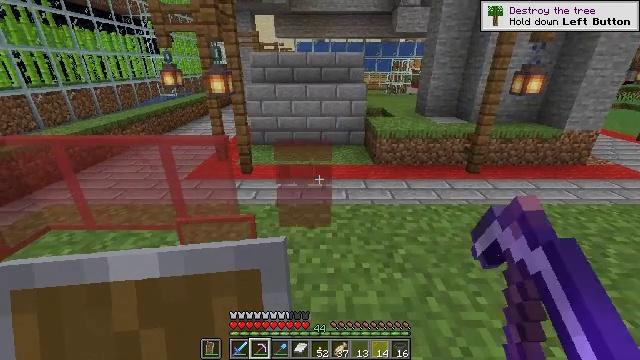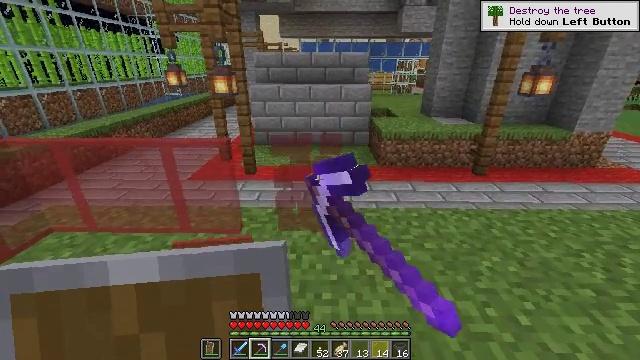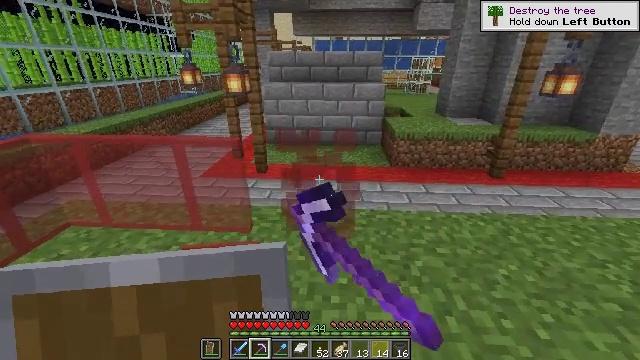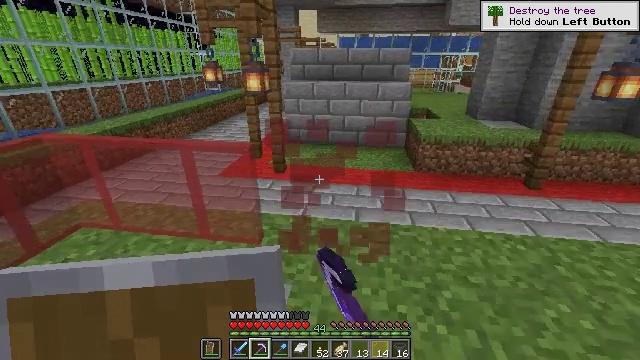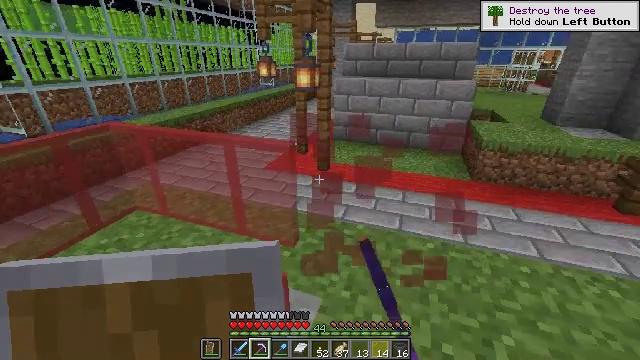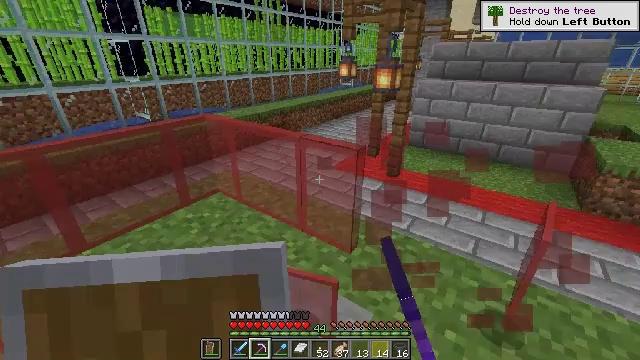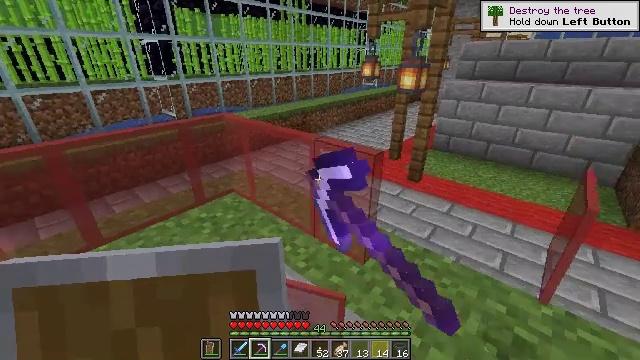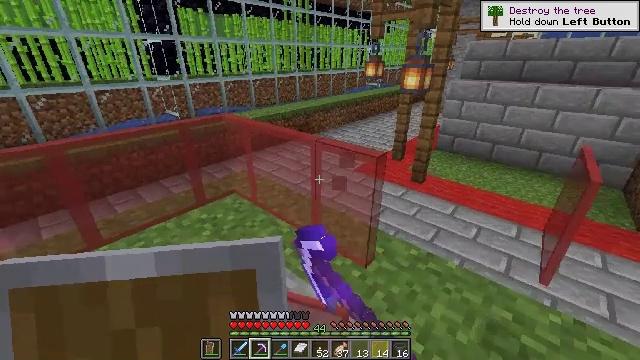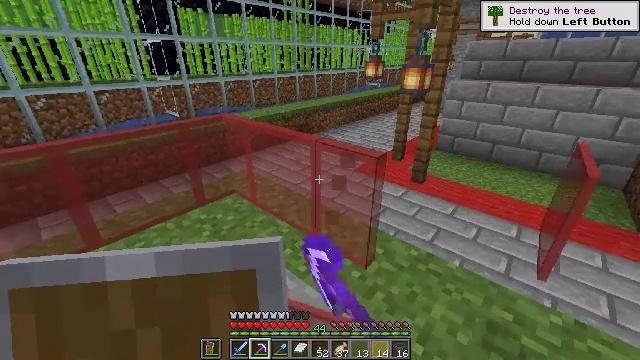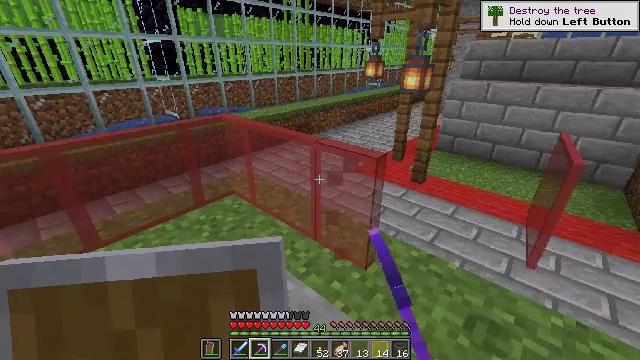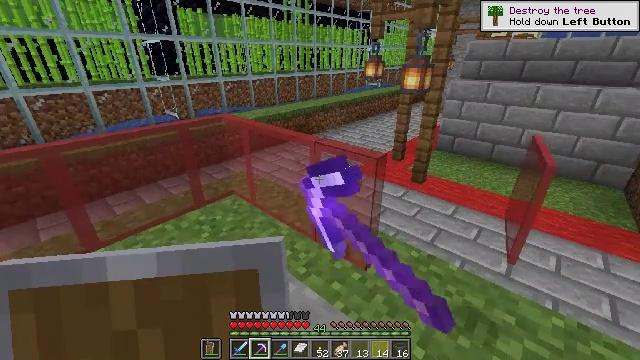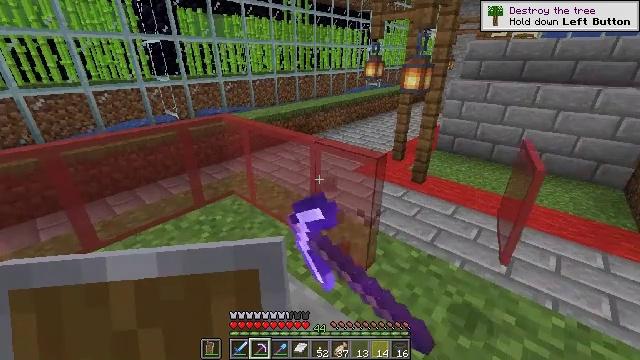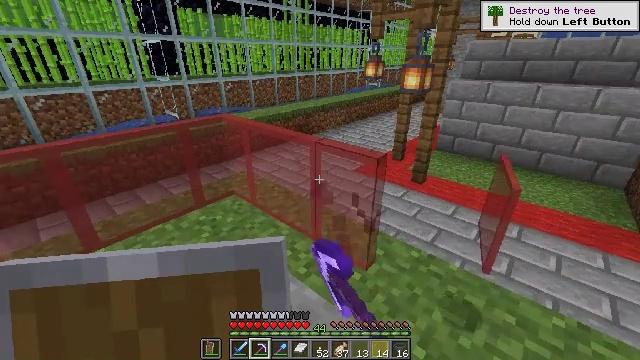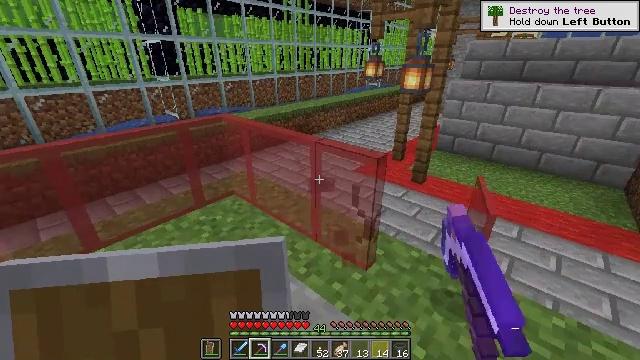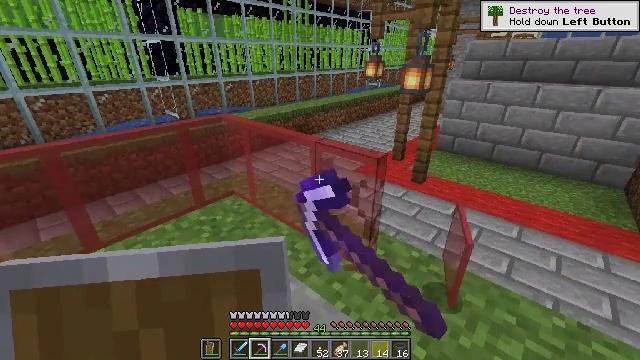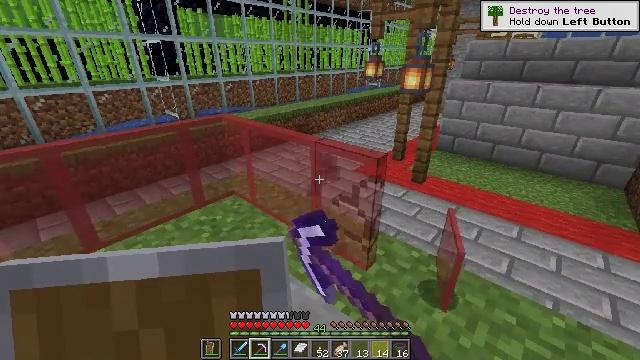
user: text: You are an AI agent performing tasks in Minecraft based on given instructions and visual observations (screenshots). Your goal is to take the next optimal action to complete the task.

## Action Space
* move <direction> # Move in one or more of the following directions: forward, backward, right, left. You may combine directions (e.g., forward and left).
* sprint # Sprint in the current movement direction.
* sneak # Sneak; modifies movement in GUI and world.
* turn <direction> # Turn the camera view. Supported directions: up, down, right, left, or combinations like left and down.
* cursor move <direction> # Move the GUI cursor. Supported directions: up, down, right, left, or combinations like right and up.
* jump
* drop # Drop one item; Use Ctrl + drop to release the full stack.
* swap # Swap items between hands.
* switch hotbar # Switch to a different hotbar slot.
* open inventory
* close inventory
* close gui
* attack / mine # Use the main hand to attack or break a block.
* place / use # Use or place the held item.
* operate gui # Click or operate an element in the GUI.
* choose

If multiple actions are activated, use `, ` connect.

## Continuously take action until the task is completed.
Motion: motion action
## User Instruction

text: Remove the red stained glass pane.
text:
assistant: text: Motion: move forward, attack / mine
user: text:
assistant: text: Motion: move forward, turn left, attack / mine
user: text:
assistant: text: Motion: move forward, turn left, attack / mine
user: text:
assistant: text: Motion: move forward, turn left, attack / mine
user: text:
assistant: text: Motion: turn left, attack / mine
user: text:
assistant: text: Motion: turn left, attack / mine
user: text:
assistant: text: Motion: attack / mine
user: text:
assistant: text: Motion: attack / mine
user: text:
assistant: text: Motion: attack / mine
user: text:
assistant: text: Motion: attack / mine
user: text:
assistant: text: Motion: attack / mine
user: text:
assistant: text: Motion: attack / mine
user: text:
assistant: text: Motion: attack / mine
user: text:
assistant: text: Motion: attack / mine
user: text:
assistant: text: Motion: attack / mine
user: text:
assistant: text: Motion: attack / mine
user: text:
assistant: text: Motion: attack / mine
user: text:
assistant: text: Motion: attack / mine
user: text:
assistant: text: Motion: attack / mine
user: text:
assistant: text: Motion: move forward, turn left, attack / mine
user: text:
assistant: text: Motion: move forward, turn left, attack / mine
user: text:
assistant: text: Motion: move forward, turn left, attack / mine
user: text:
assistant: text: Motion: attack / mine
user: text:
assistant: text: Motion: attack / mine
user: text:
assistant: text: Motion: turn left, attack / mine
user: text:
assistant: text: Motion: attack / mine
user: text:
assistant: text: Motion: attack / mine
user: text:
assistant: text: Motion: attack / mine
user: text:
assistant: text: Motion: attack / mine
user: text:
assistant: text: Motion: attack / mine